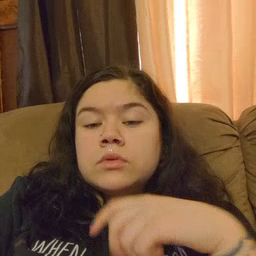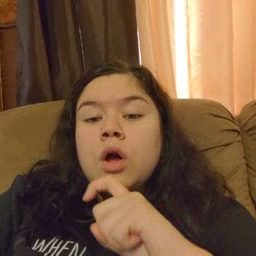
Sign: garbage